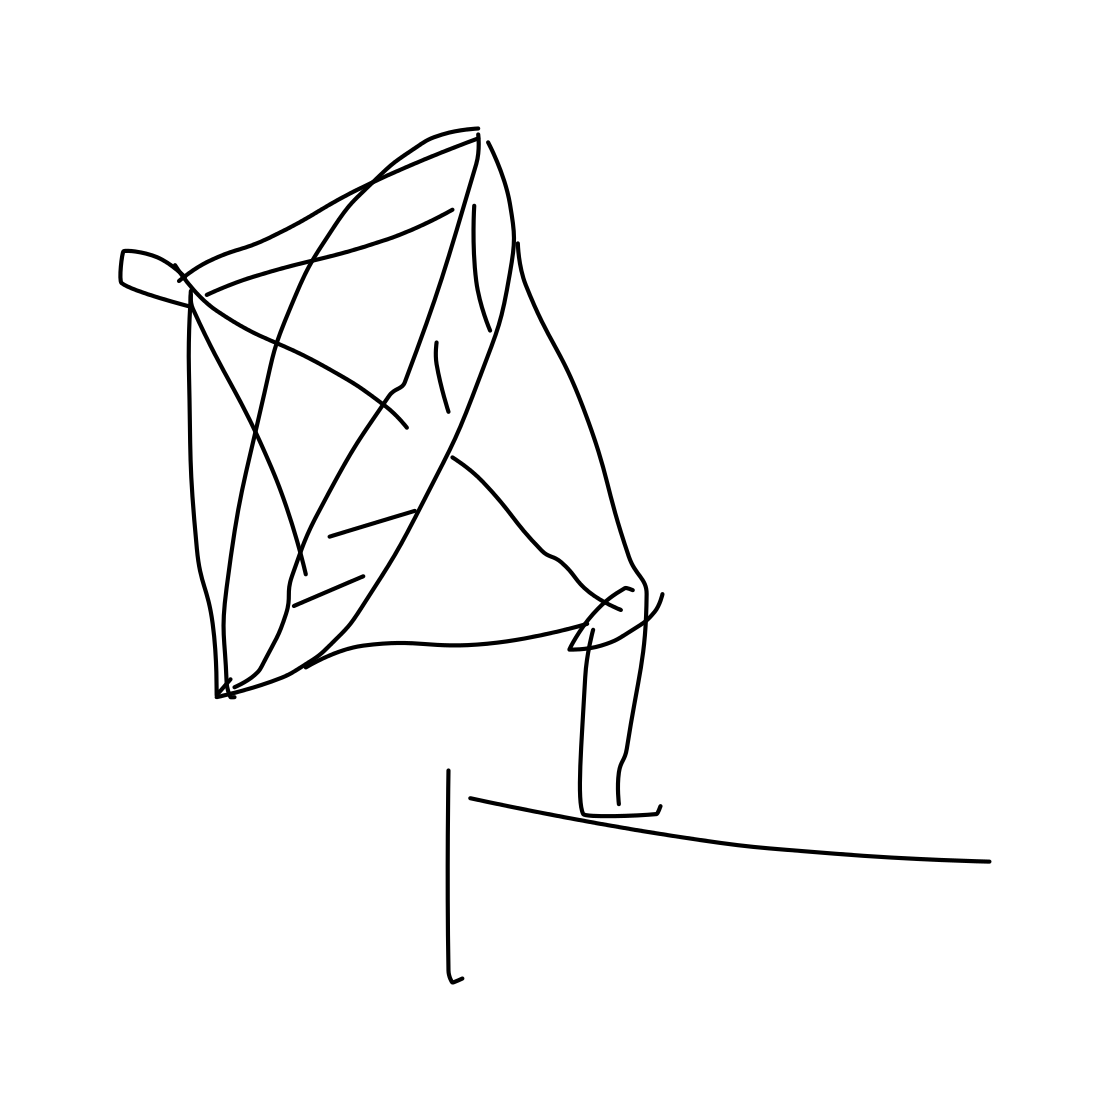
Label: satellite dish